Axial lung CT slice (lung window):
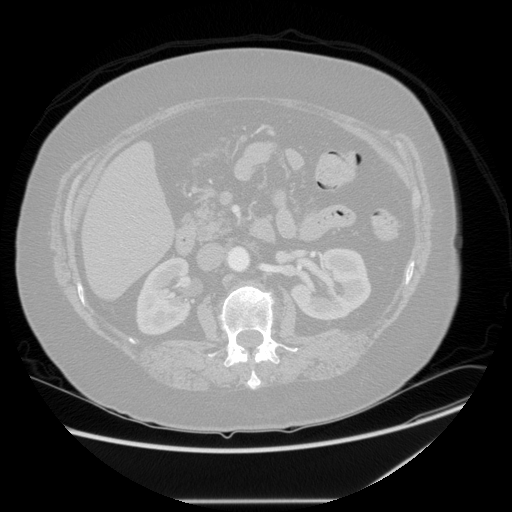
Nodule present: no